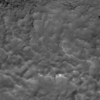
Label: not_dusty